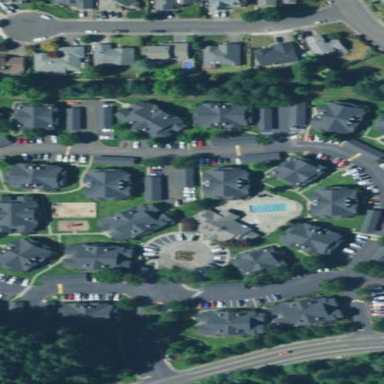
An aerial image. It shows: Residential area with apartments.